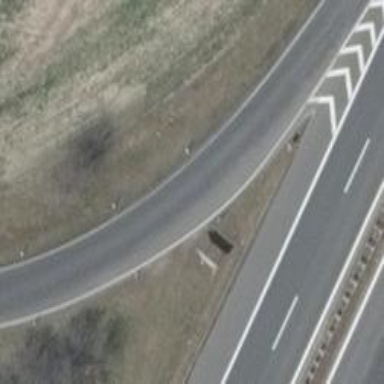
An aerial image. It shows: Asphalt motorway link.